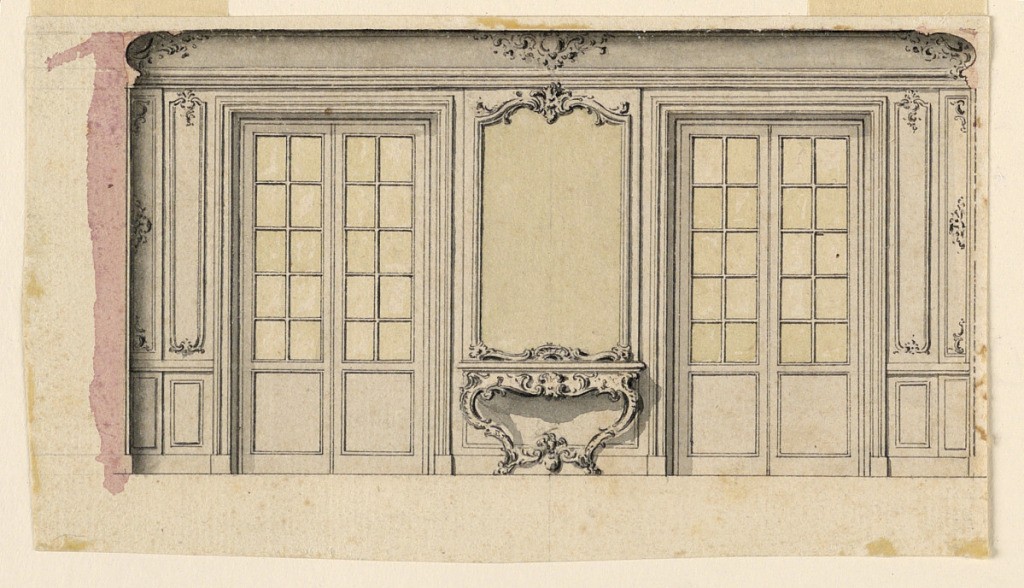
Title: Design for a fireplace
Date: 1760
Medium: Pen and Chinese ink, brush and washes of purple and light brownish watercolors
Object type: Drawing
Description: A console mirror stands between folding doors.